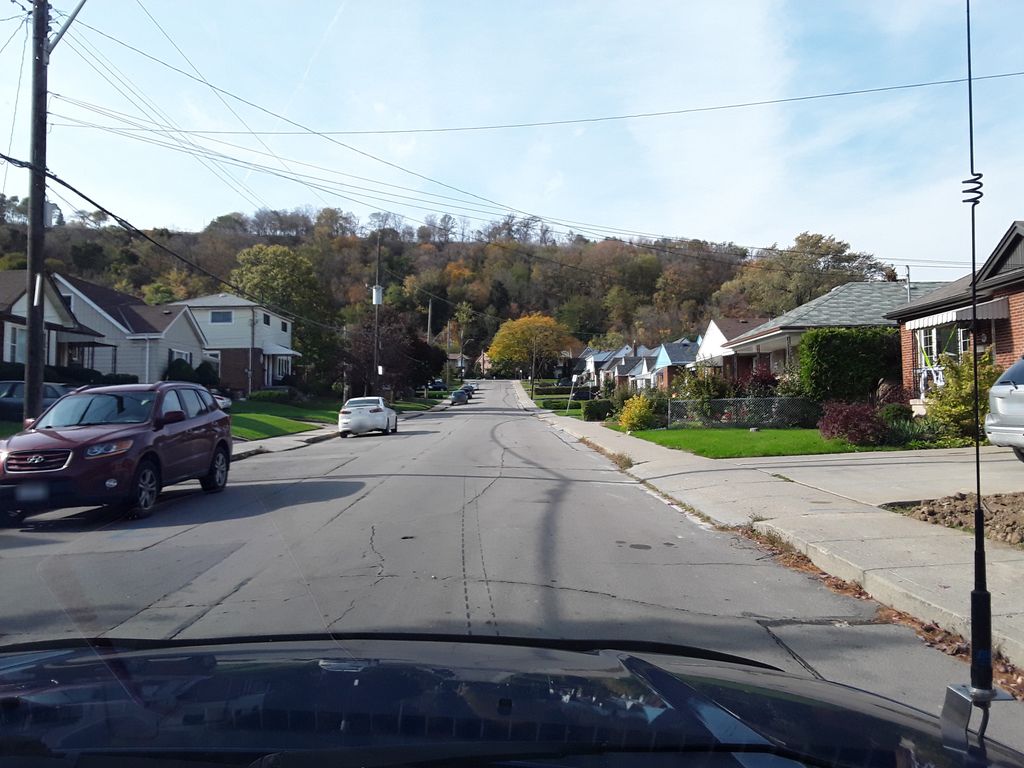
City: hamilton